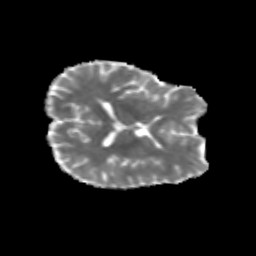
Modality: MD
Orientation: axial
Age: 26
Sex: female
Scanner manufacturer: siemens
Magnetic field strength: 3 T
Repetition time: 3.5 s
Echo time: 0.125 s